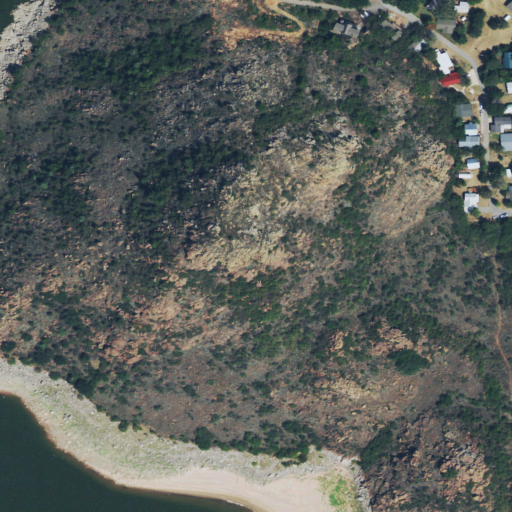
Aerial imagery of mountain in Oklahoma named Hicks Mountain containing shrub, mixed forest, open water, open development, low intensity development, medium intensity development, grassland, and high intensity development